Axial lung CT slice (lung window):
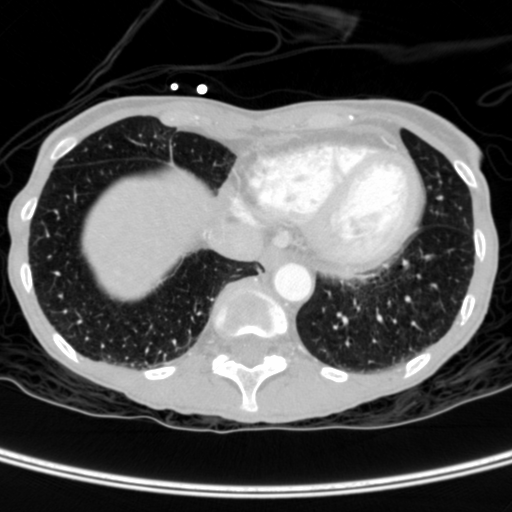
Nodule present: no